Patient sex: M
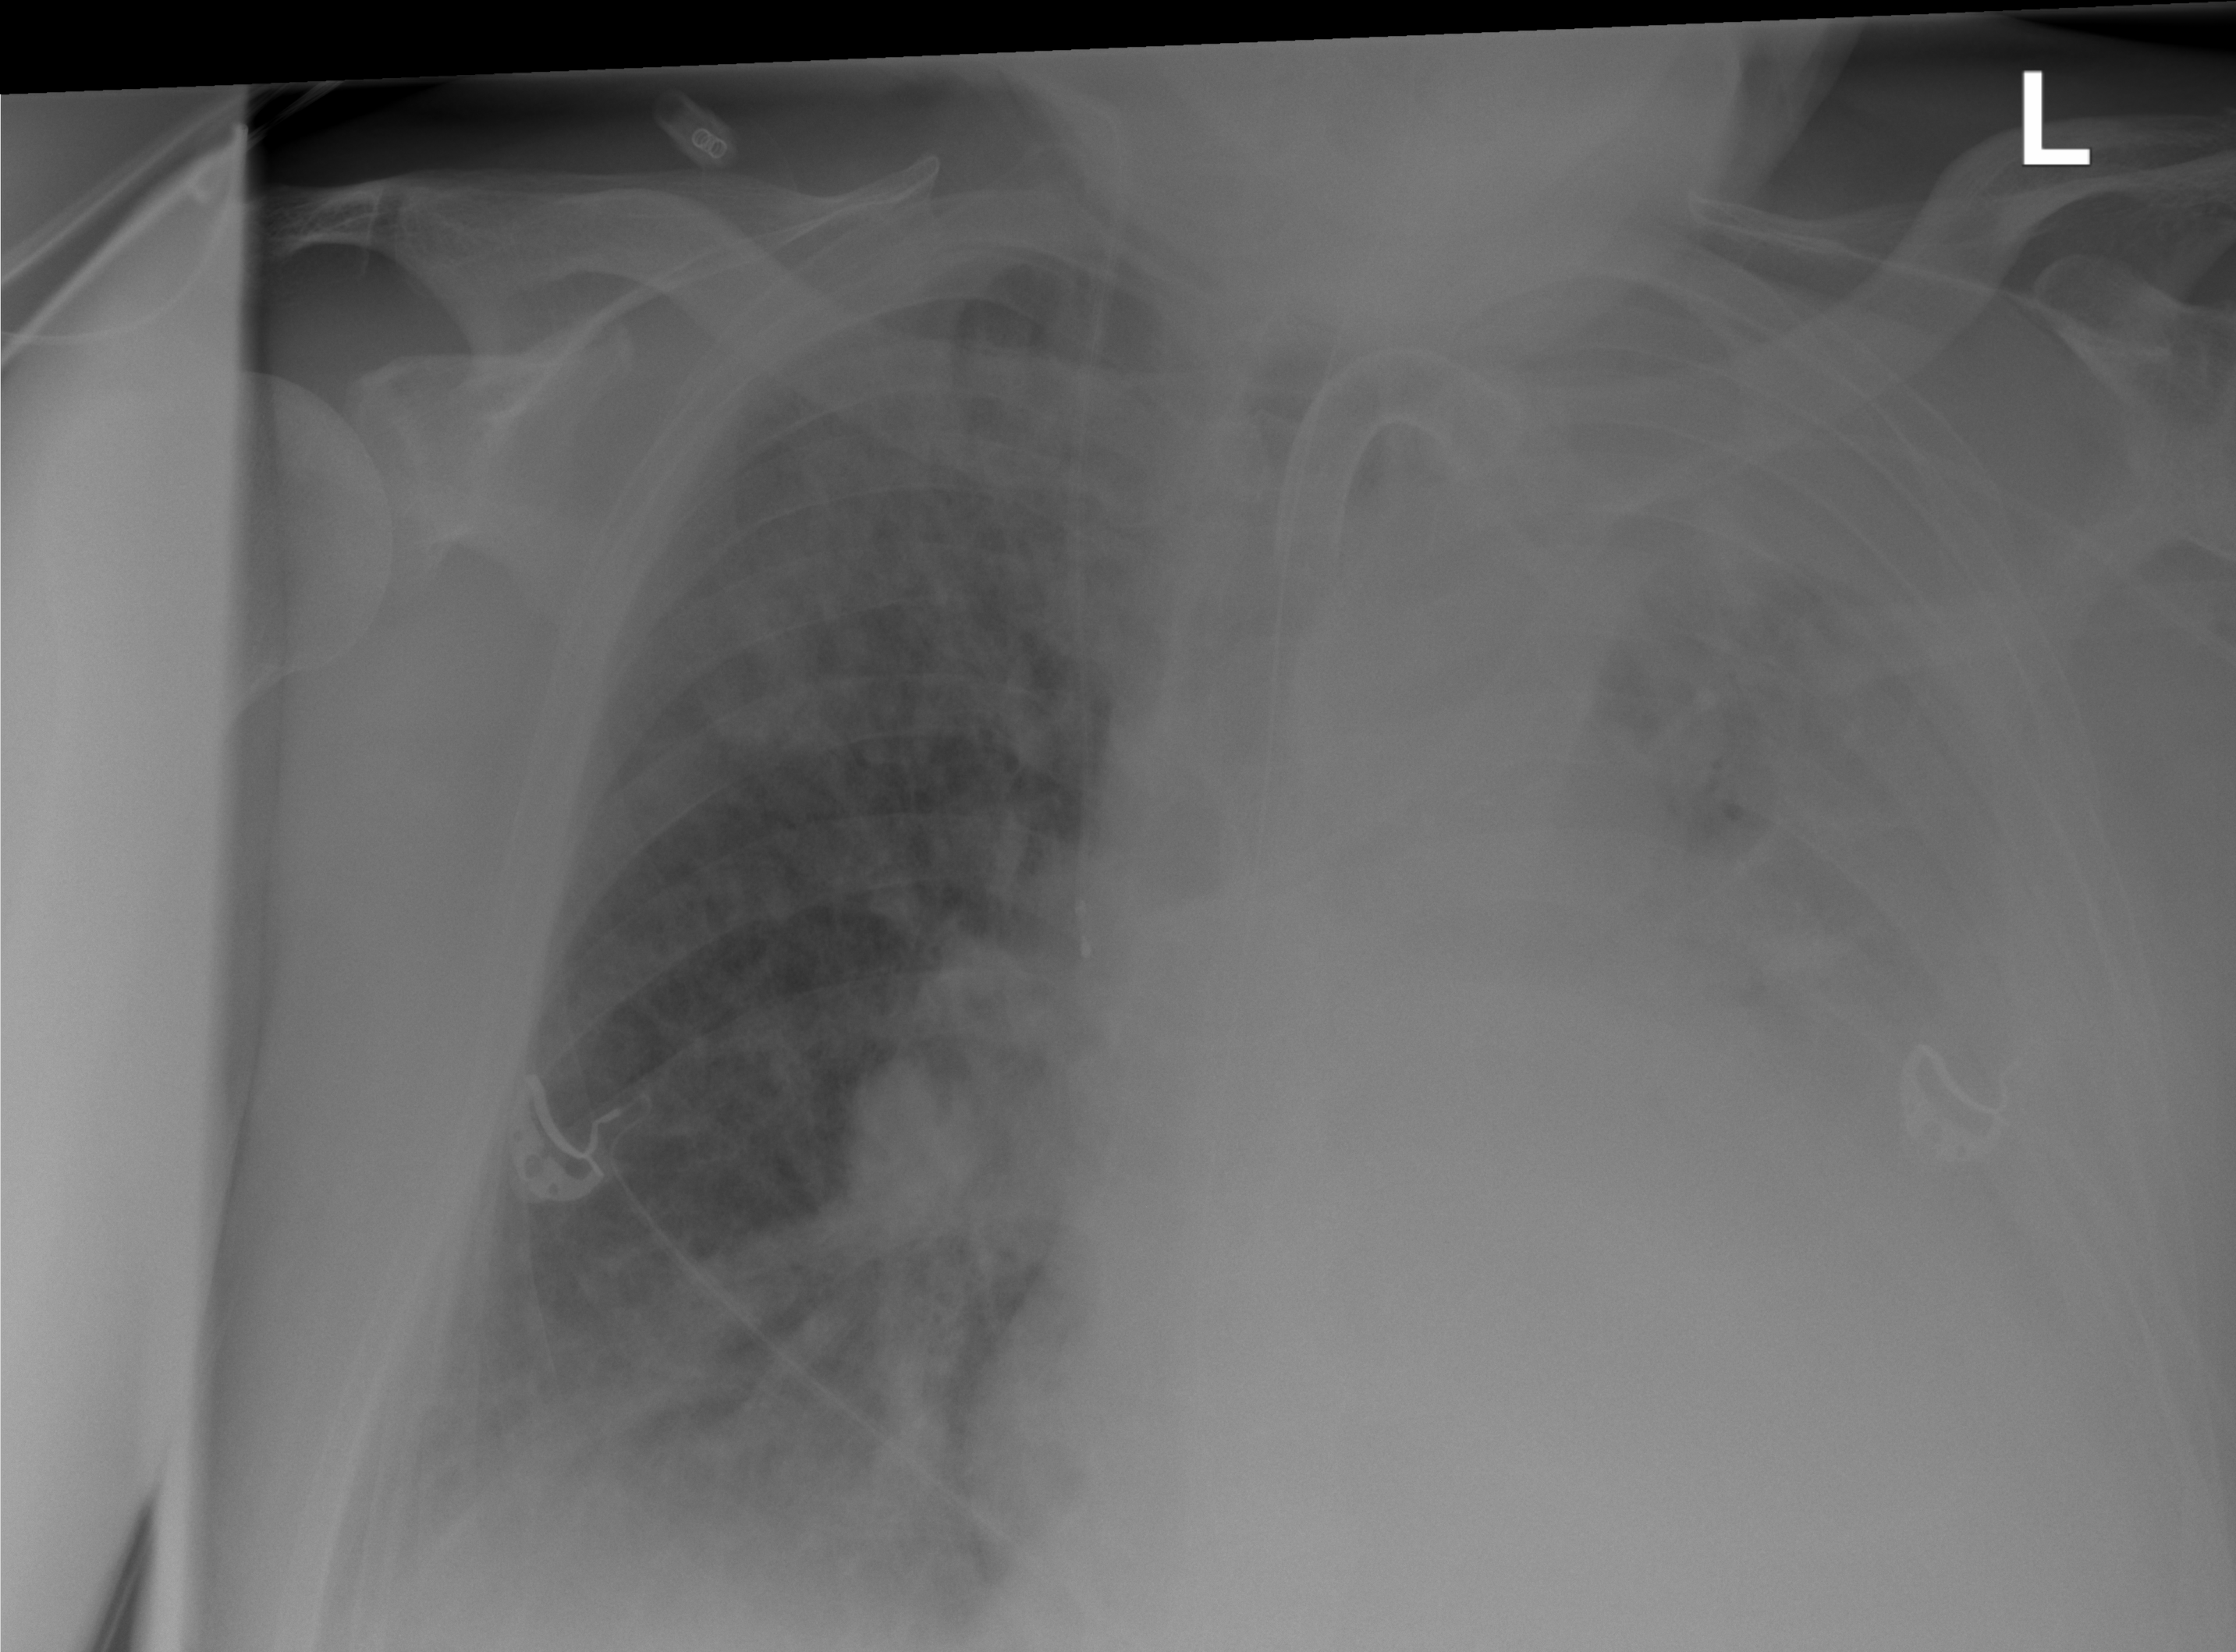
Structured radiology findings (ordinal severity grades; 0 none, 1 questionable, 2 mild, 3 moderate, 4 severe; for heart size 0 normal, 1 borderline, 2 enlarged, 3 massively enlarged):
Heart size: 3
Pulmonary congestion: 3
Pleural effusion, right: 3
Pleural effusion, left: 4
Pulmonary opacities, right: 3
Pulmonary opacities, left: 1
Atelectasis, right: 3
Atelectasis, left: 3